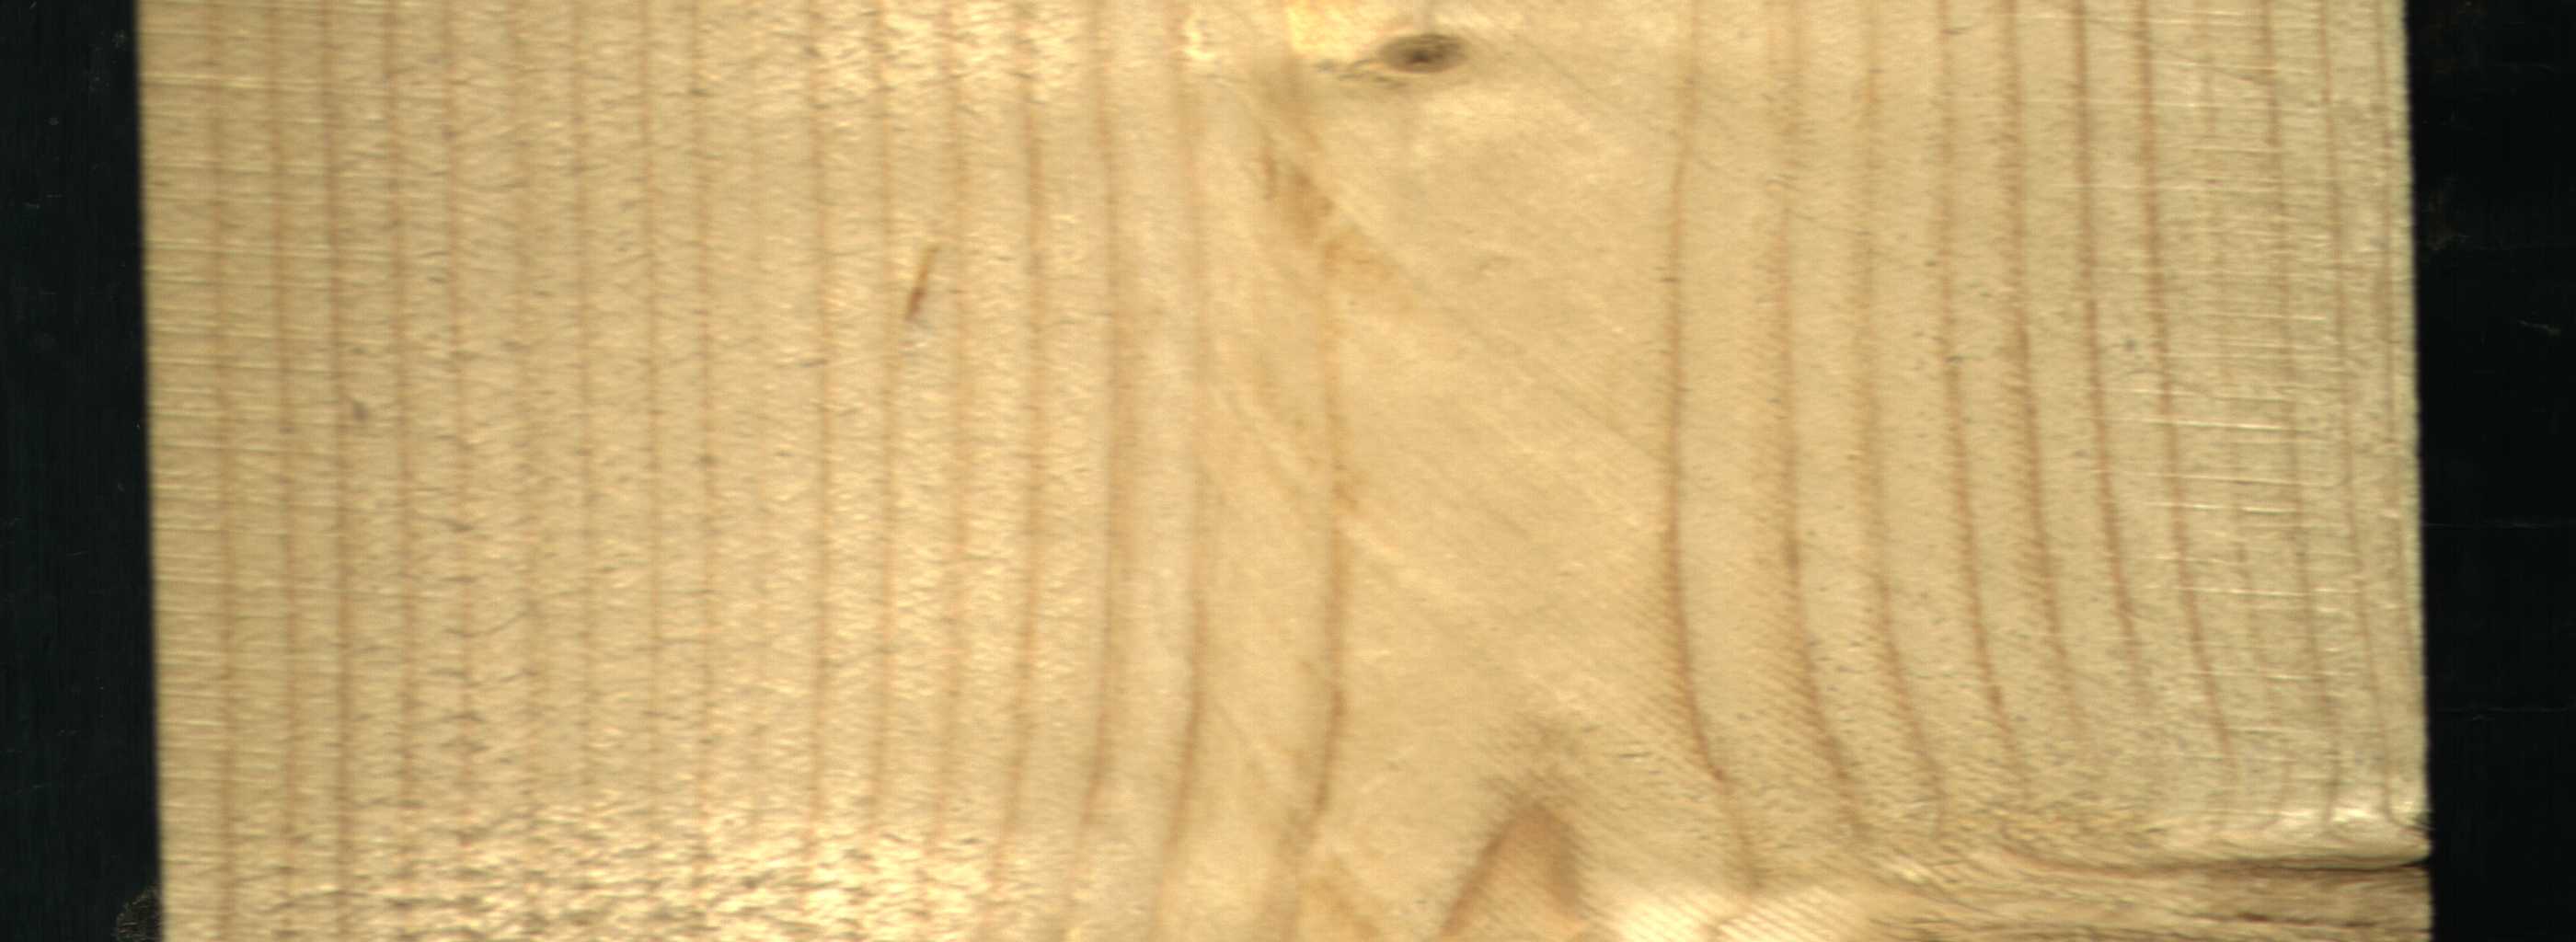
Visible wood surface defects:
Live_Knot
Live_Knot